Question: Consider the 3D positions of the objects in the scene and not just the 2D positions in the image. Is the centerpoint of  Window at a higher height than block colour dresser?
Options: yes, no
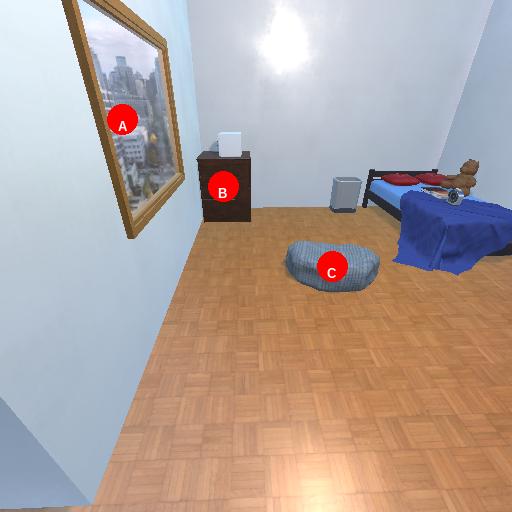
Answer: yes